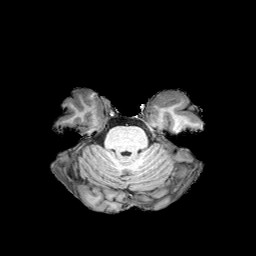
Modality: T1w
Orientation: coronal
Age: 50
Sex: male
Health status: healthy